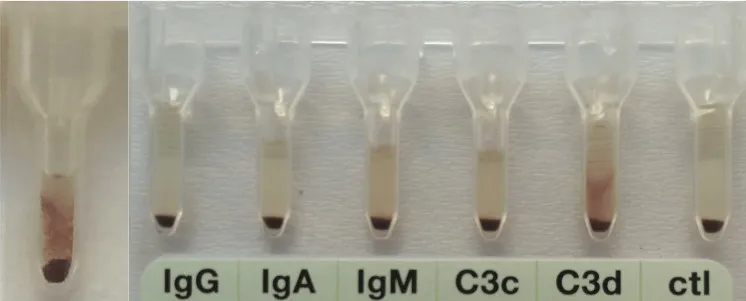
Polyspecific and monospecific direct anti-globulin test. . Left: Positive polyspecific direct anti-globulin test. Right: Monospecific direct anti-globulin test positive for C3d and positive for IgM.
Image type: radiology (mri)